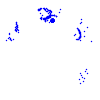
Particle: electron